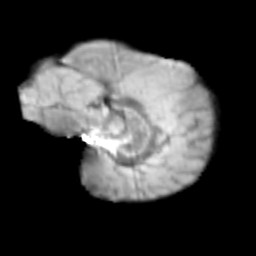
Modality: T2w
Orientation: sagittal
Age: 12
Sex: male
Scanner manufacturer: siemens
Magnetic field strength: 3 T
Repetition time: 3.8 s
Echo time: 0.07 s